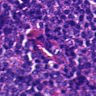
Metastatic tissue present: no